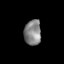
Tissue: skin
Cell type: Epithelial cells
Senescence score: 0.2648
Nuclear area (px): 414
Mean DAPI intensity: 133.918